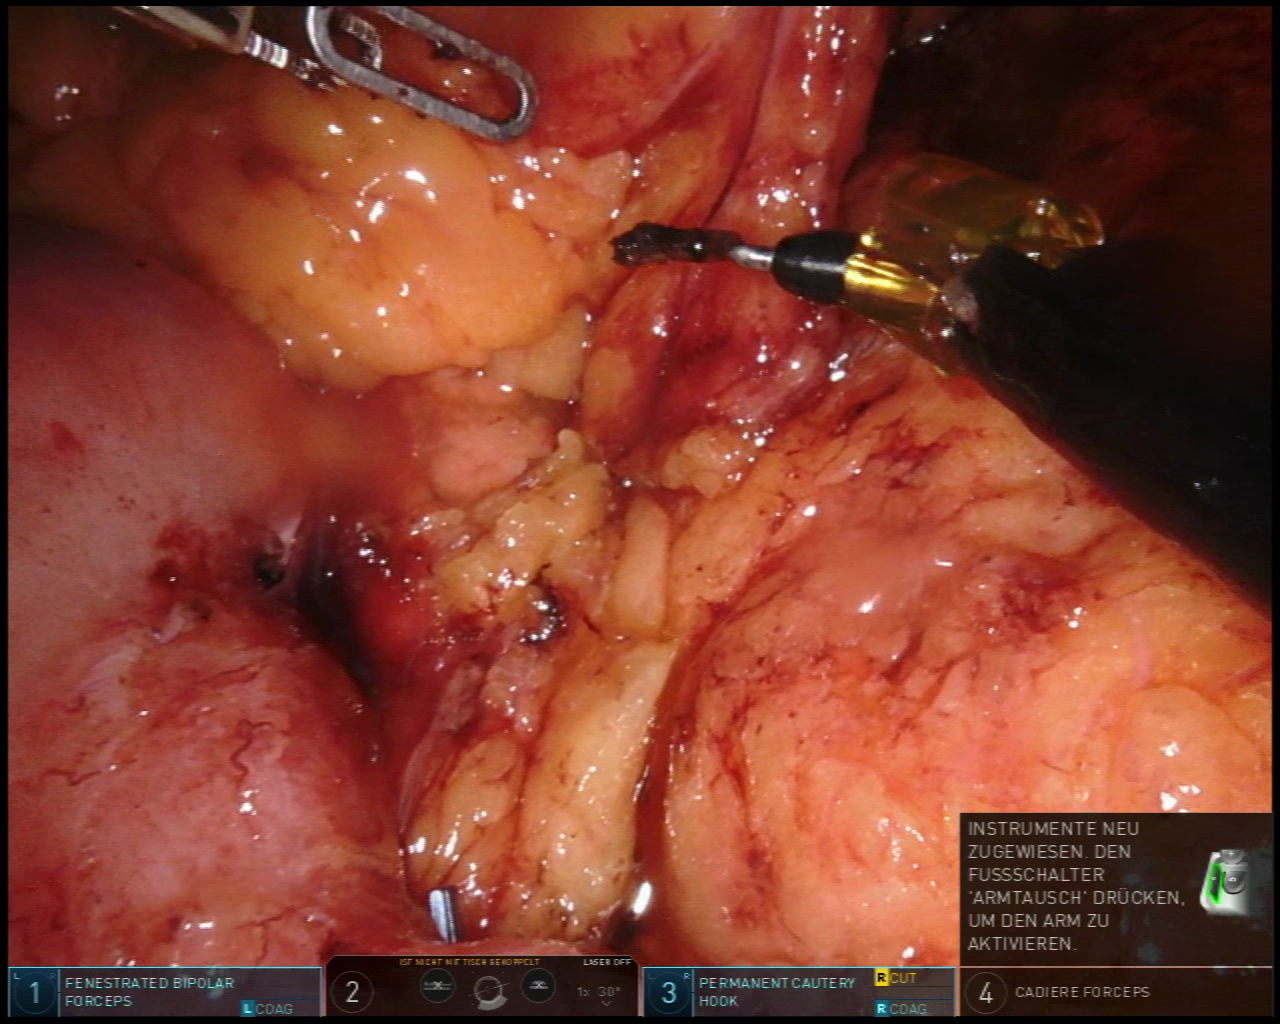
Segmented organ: pancreas
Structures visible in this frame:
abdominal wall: no
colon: no
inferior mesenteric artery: no
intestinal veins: no
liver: no
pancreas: yes
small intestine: yes
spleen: no
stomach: no
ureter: no
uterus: no
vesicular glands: no